Question: I'm trying to upload a file to a mediumblob column in phpMyAdmin:

When I try to upload a 100KB jpg file it works fine, but then when I try to upload a 5500KB jpg file I get an error:
> Error in Processing RequestError code: 414Error text: Request-URI Too Long
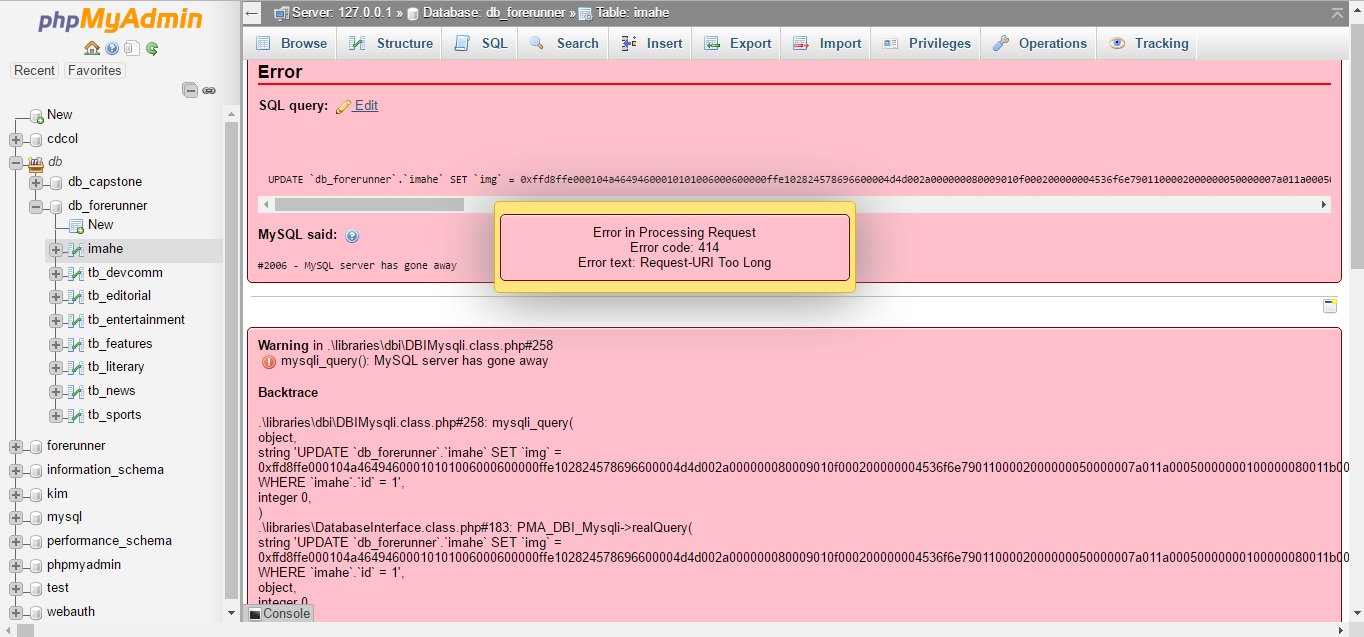
Answer: This might be occurring because the max_packet_size has been exceeded.
Run the following query in the MySQL prompt
'''
SET GLOBAL max_allowed_packet=<Set a bigger value here>;
'''
The max allowed value is